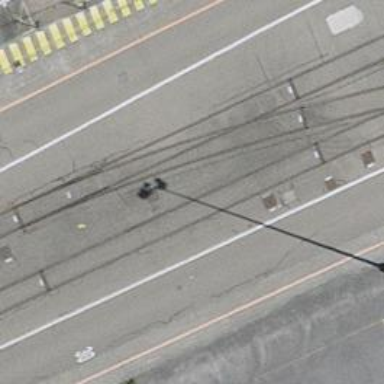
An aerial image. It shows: Abandoned railway.